Question: here is my error

even i tried: 'dtp_ngaycap.Value' it still confirms me that error.
here is the code of 'CNcommands' class
'''
public bool CNcommands(string commandType,string tenchunha,string nguoidaidien, string chucvu, int soCMDN, DateTime ngaycap, string diachi, string masothue, string nguoithuhuong, string sotaikhoan,string nganhang,string sodienthoai, string diachiemail, string diachinganhang, int maCN)
{
if (commandType == "insert")
{
string insertCN = "INSERT INTO [QLThueNha].[dbo].[ChuNha][MaChuNha],[TenChuNha],[Nguoidaidien],[Chucvu],[SoCMND],[Ngaycap],[Diachi],[Masothue],[Nguoithuhuong],[Sotaikhoan],[Nganhang],[Sodienthoai],[DiachimailCN],[Diachinganhang])VALUES('" + tenchunha + "','" + nguoidaidien + "','" + chucvu + "','" + soCMDN + "','" + ngaycap + "','" + diachi + "','" + masothue + "','" + nguoithuhuong + "','" + sotaikhoan + "','" + nganhang + "','" + sodienthoai + "','" + diachiemail + "','" + diachinganhang + "')";
if (executeQuery(insertCN, ref rowAffect_) == true && rowAffect_ == 1)
{
return true;
}
return true;
}
else if (commandType == "update")
{
string updateCN = "UPDATE [QLThueNha].[dbo].[ChuNha] SET [TenChuNha] = '" + tenchunha + "',[Nguoidaidien] = '" + nguoidaidien + "',[Chucvu] = '" + chucvu + "',[SoCMND] = '" + soCMDN + "',[Ngaycap] = '" + ngaycap + "',[Diachi] = '" + diachi + "',[Masothue] = '" + masothue + "',[Nguoithuhuong] = '" + nguoithuhuong + "',[Sotaikhoan] = '" + sotaikhoan + "',[Nganhang] = '" + nganhang + "',[Sodienthoai] = '" + sodienthoai + "',[DiachimailCN] = '" + diachiemail + "',[Diachinganhang] = '" + diachinganhang + "' WHERE <Search Conditions,,>";
if (executeQuery(updateCN, ref rowAffect_) == true && rowAffect_ == 1)
{
return true;
}
return true;
}
else
{
return false;
}
//if (commandType == "delete")
//{
// string deleteCN = "SET [TenChuNha] = '" + tenchunha + "',[Nguoidaidien] = '" + nguoidaidien + "',[Chucvu] = '" + chucvu + "',[SoCMND] = '" + soCMDN + "',[Ngaycap] = '" + ngaycap + "',[Diachi] = '" + diachi + "',[Masothue] = '" + masothue + "',[Nguoithuhuong] = '" + nguoithuhuong + "',[Sotaikhoan] = '" + sotaikhoan + "',[Nganhang] = '" + nganhang + "',[Sodienthoai] = '" + sodienthoai + "',[DiachimailCN] = '" + diachiemail + "',[Diachinganhang] = '" + diachinganhang + "' WHERE <Search Conditions,,>";
// if (executeQuery(deleteCN, ref rowAffect_) == true && rowAffect_ == 1)
// {
// return true;
// }
//}
}
'''
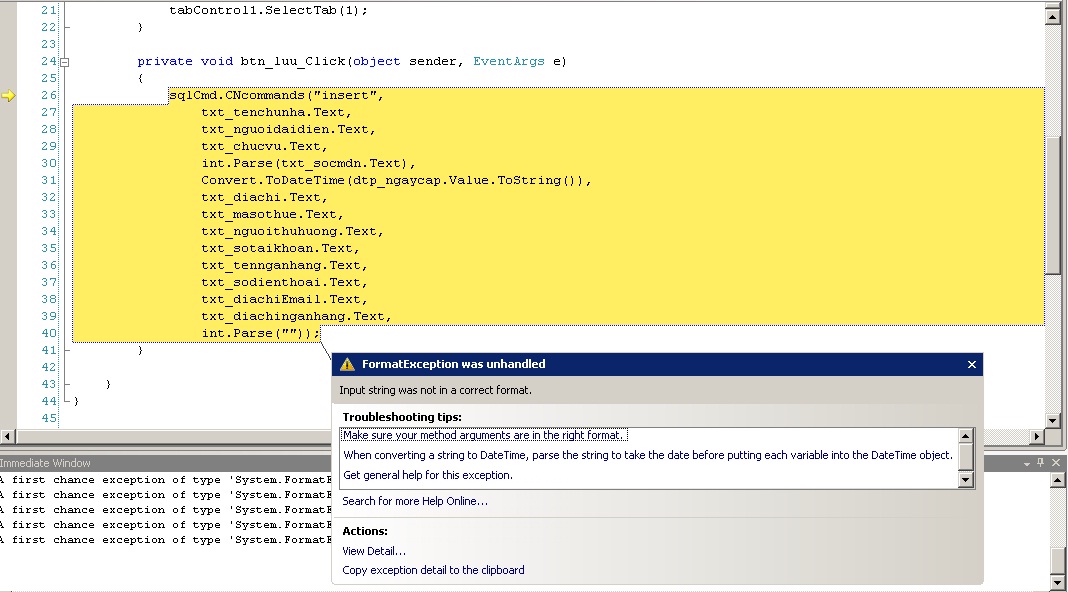
Answer: 'FormatException' is thrown because of the last parameter you pass to the 'CNcommands' method:
'''
int.Parse("");
'''
Check also the 'Convert.ToDateTime("");'//note if you are using 'DateTimePicker' then no need to parse to 'Convert.ToDateTime' because the 'dateTimePicker.Value' is 'DateTime'.
And also check 'int.Parse(txt_sosmdn.Text)'
However you should also consider re-factoring your method.